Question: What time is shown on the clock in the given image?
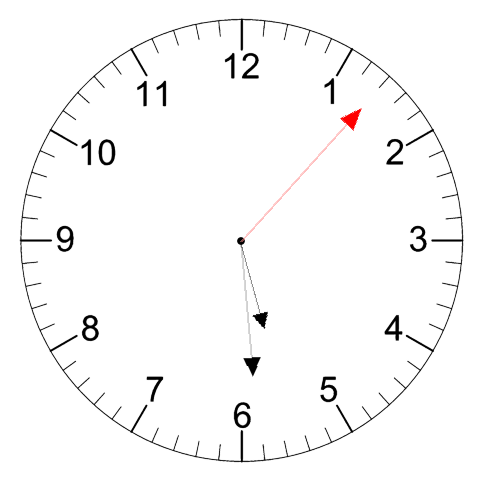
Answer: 05:29:07